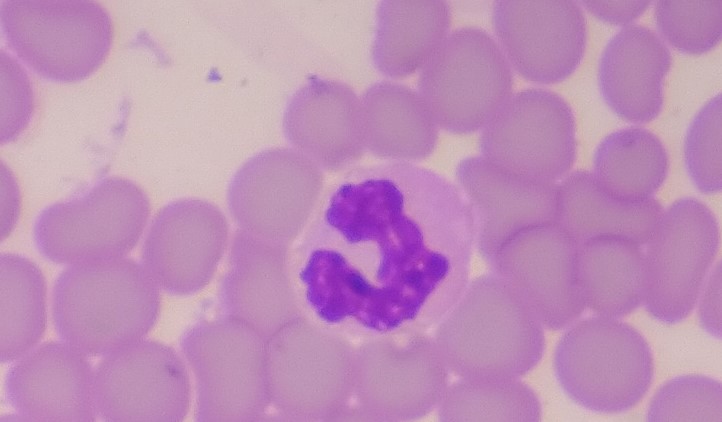
White blood cell type: Neutrophil